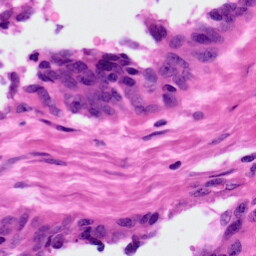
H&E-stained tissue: Ovarian